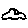
Label: car